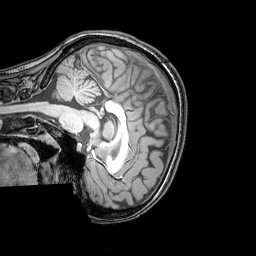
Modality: T1w
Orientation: sagittal
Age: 24
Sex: female
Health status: healthy
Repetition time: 0.081 s
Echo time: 0.037 s